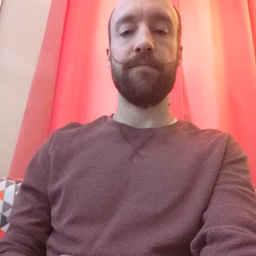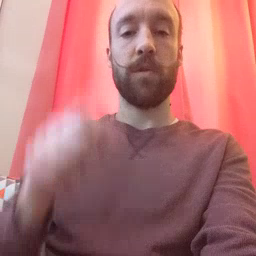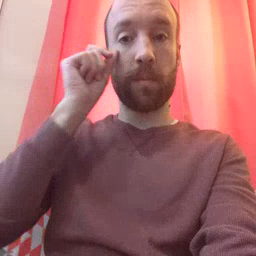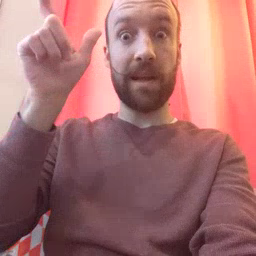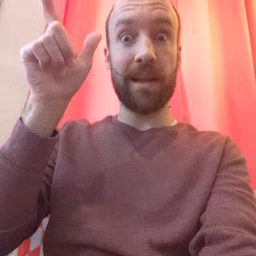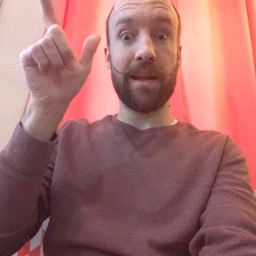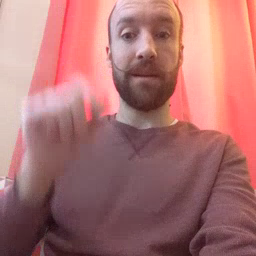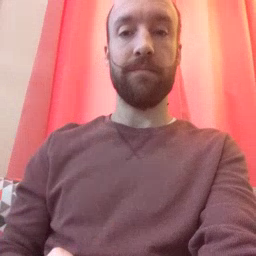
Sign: awake